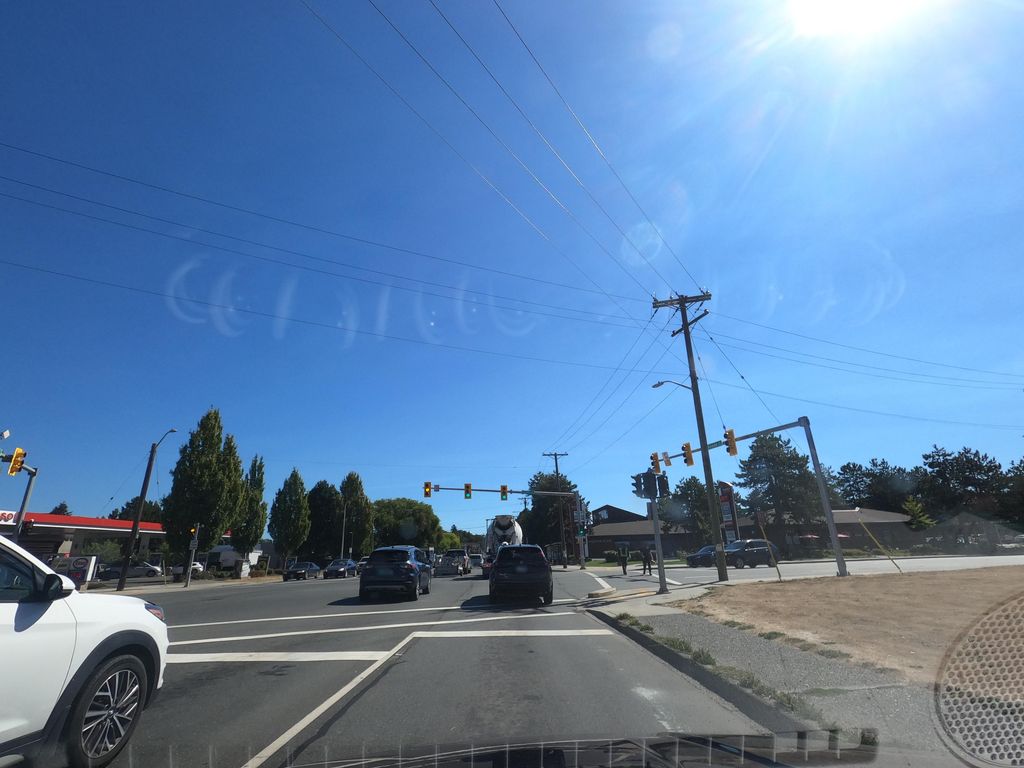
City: victoria